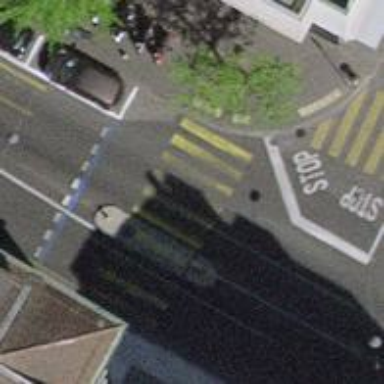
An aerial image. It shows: Uncontrolled crossing with pedestrian island.